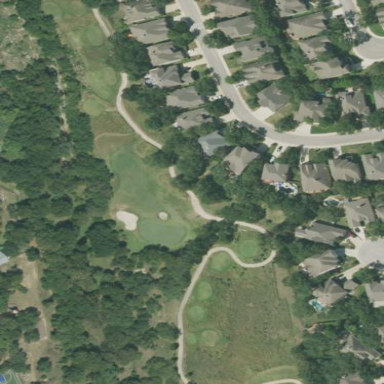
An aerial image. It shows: Golf rough area.